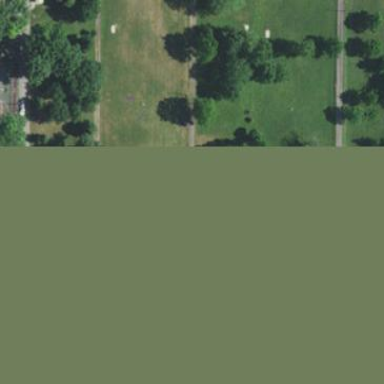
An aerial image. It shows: Disc golf course for leisure activity.